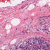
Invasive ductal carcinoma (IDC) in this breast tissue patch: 1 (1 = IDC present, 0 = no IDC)